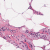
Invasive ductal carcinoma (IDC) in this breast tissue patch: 0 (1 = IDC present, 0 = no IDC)